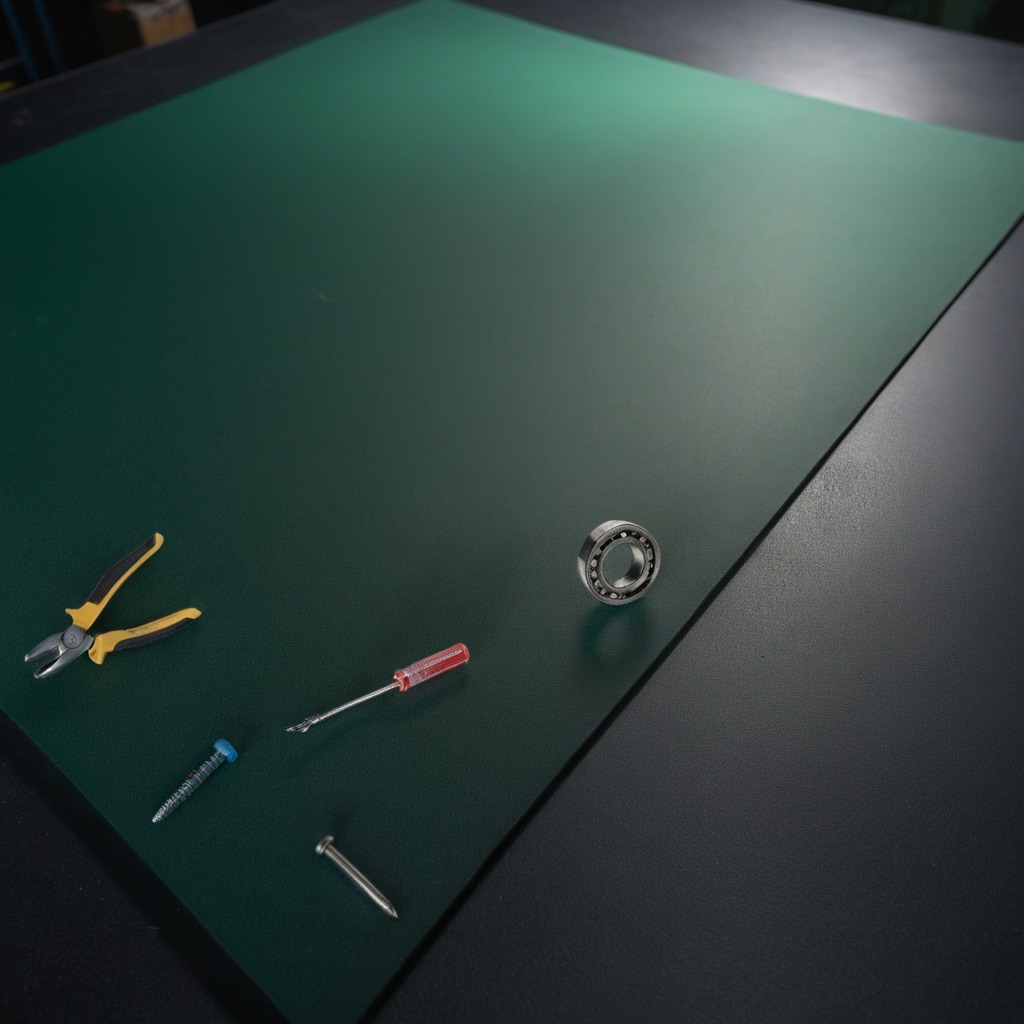
A ball bearing, a machine screw, an iron nail, pliers, and a screwdriver are lying on the tabletop.